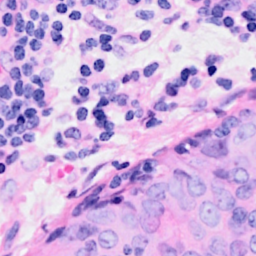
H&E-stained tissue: Breast